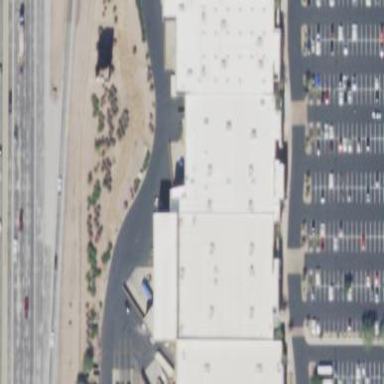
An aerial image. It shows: Retail building with flat roof.